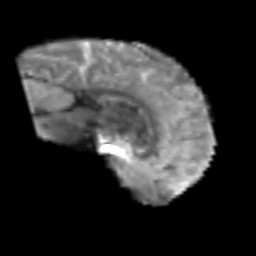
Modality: T2w
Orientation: sagittal
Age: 50
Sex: male
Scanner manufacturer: siemens
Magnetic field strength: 3 T
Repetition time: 6.1 s
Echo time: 0.101 s